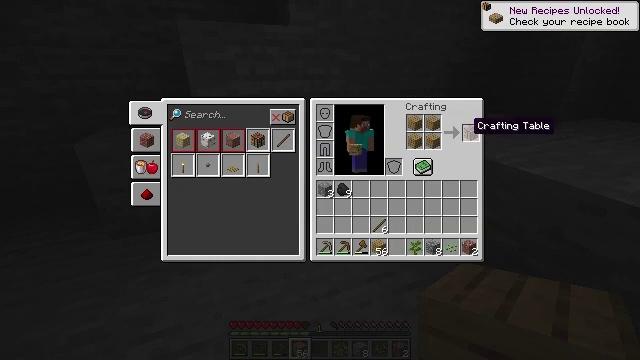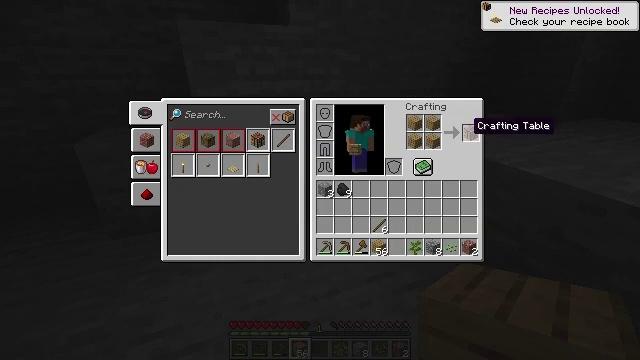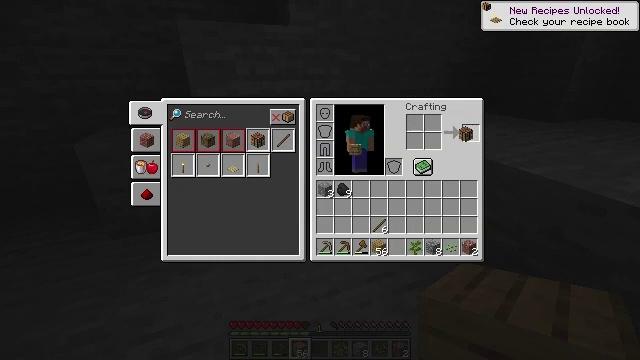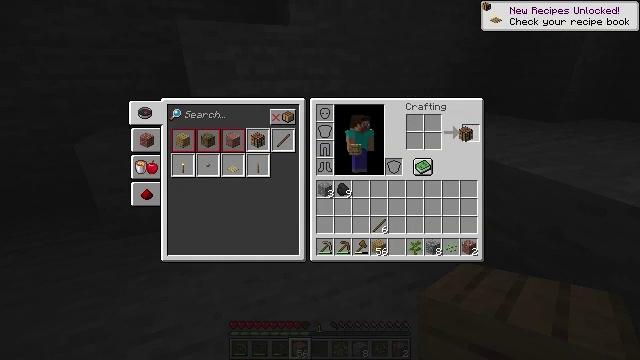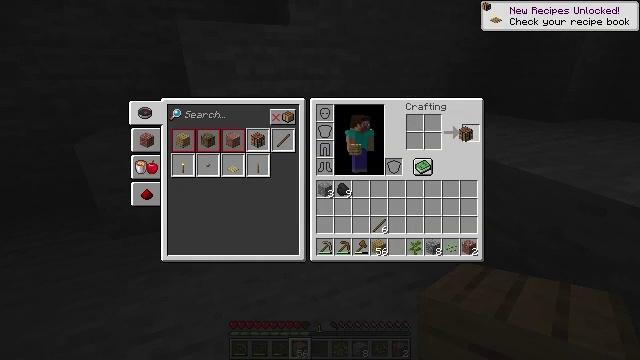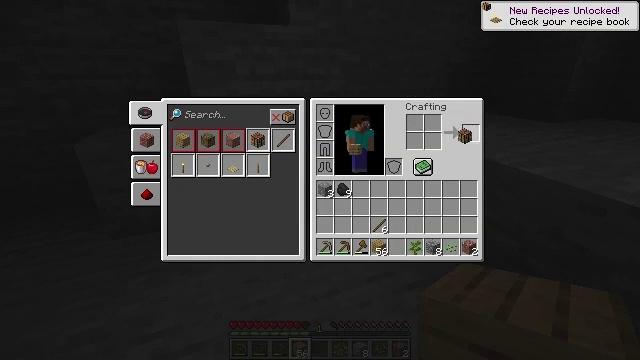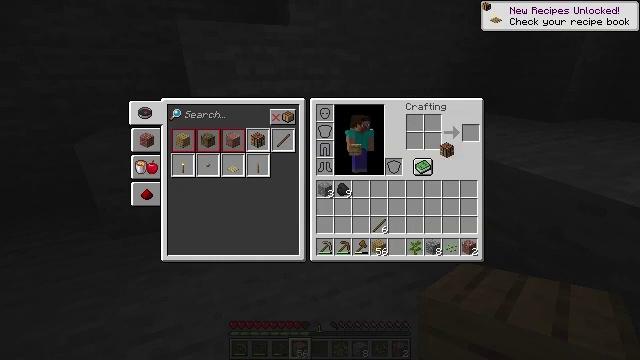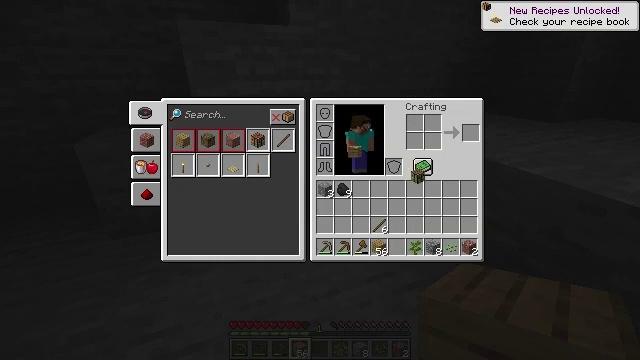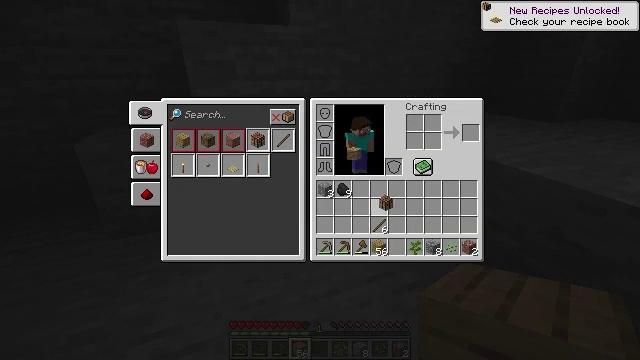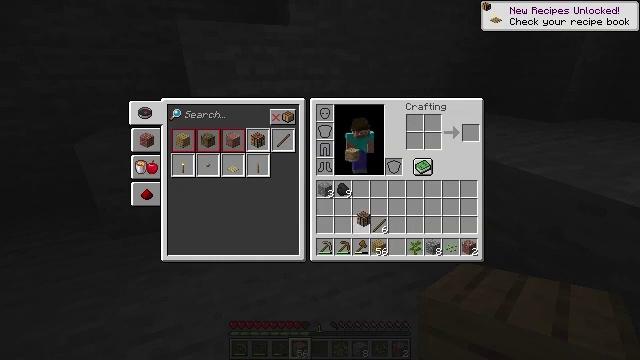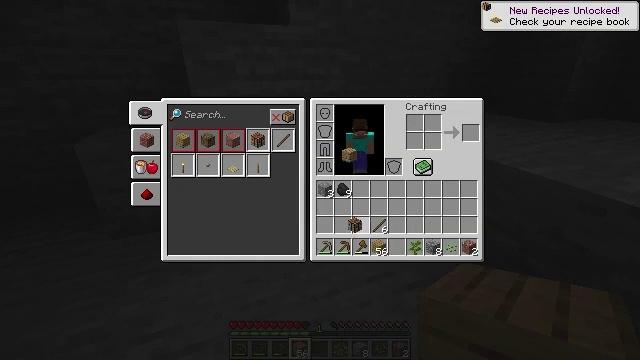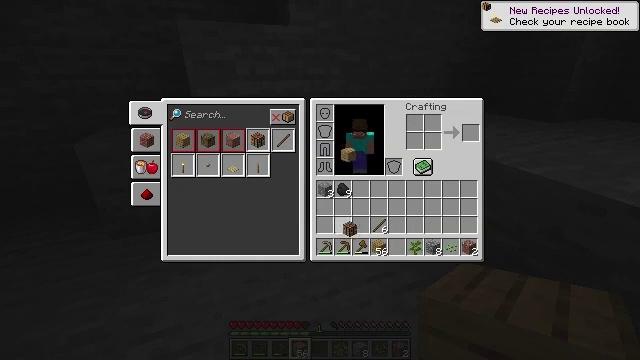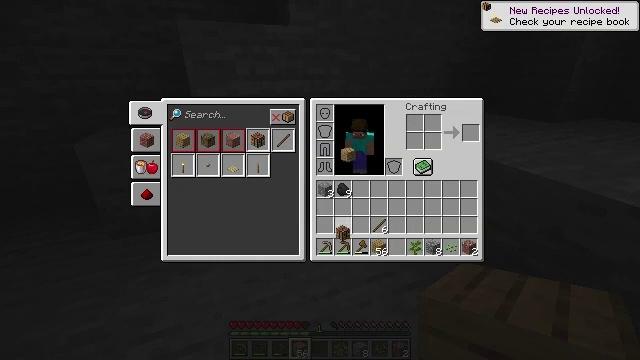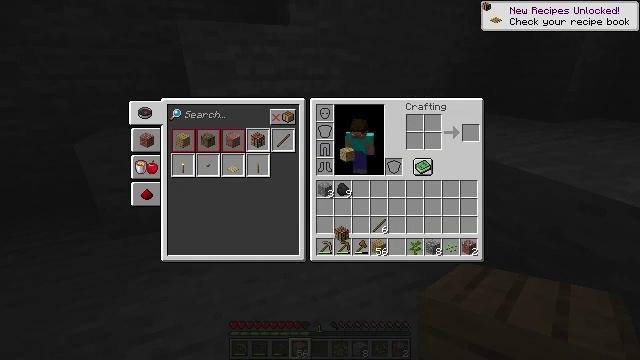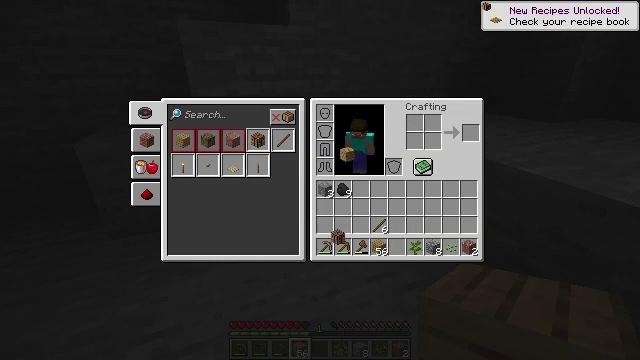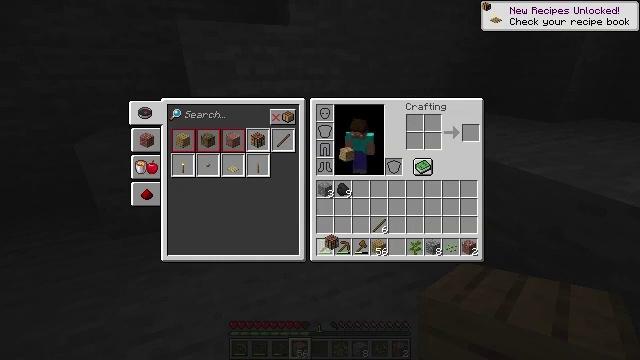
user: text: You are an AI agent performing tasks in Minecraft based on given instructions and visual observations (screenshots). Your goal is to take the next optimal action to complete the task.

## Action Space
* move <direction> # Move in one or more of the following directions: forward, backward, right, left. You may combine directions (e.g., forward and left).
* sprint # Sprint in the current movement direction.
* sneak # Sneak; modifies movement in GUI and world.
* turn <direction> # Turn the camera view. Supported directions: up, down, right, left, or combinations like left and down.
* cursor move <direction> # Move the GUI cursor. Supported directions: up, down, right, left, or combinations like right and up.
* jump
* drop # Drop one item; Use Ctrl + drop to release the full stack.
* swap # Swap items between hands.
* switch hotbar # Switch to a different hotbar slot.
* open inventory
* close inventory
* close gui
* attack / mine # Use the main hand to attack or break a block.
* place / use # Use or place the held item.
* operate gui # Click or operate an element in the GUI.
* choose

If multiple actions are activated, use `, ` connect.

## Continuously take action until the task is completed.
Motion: motion action
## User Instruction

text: Interact with the inventory to craft a crafting table.
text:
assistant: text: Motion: no_op
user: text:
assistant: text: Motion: attack / mine
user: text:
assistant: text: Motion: attack / mine
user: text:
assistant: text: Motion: attack / mine
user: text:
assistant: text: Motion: no_op
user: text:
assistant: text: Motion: turn left and down
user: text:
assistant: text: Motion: turn left and down
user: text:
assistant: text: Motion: turn left and down
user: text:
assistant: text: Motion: turn left and down
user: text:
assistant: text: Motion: no_op
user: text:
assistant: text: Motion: no_op
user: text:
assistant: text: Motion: no_op
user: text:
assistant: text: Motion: no_op
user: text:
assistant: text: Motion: no_op
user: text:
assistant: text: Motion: no_op
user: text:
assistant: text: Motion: no_op
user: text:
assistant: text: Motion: no_op
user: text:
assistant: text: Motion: no_op
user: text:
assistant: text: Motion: attack / mine
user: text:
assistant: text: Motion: attack / mine
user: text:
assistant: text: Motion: attack / mine
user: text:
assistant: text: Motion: no_op
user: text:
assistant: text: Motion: no_op
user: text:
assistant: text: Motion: no_op
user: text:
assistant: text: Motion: no_op
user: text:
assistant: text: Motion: no_op
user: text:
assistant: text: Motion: attack / mine
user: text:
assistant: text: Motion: attack / mine
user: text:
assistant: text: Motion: attack / mine
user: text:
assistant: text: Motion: attack / mine, open inventory